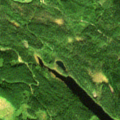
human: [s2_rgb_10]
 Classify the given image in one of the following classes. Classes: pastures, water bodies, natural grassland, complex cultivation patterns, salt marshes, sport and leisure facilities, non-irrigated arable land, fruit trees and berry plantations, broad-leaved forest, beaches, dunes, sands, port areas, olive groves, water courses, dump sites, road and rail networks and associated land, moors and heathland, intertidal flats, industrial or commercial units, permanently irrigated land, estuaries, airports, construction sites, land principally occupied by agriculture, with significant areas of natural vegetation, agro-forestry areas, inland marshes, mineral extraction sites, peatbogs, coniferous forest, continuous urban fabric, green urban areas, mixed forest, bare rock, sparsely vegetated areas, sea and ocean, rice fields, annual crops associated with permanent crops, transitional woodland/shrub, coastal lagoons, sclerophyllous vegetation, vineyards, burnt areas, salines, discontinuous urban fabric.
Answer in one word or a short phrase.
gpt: coniferous forest, mixed forest